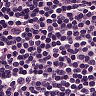
Metastatic tissue present: no